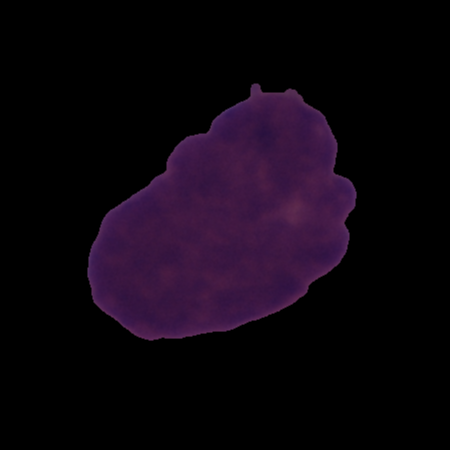
Label: cancer